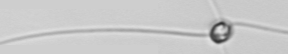
Label: Chaetoceros_danicus